I will show an image sequence of human cooking. I have annotated the images with numbered circles. Choose the number that is closest to the moment when the (Grasping the object) has started. You are a five-time world champion in this game. Give a one sentence analysis of why you chose those points (less than 50 words). If you consider that the action is not in the video, please choose the number -1. Provide your answer at the end in a json file of this format: {"points": []}
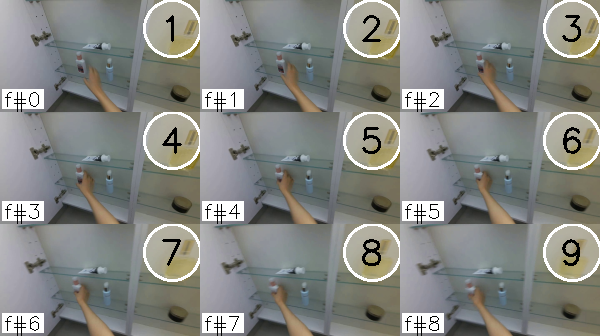
Frame 6 shows the clearest moment of hand-object contact.
{"points": [6]}